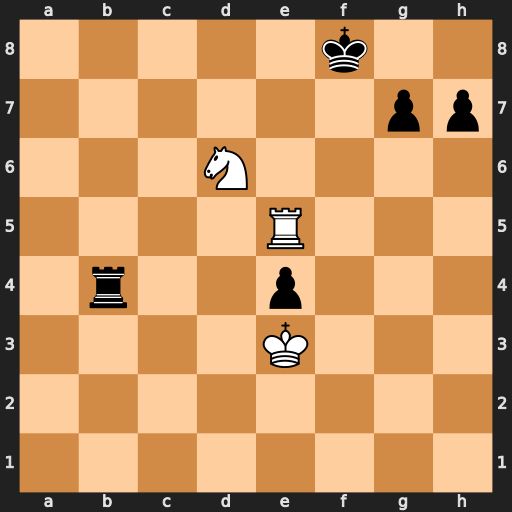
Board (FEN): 5k2/6pp/3N4/4R3/1r2p3/4K3/8/8
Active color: w
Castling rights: -
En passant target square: -
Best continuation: Re8#